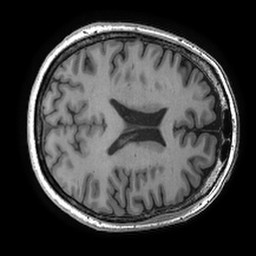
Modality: T1w
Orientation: axial
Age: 66
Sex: female